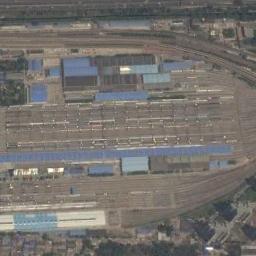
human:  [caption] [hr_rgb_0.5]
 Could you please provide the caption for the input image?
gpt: There are many buildings of different shapes and sizes beside the railway station .

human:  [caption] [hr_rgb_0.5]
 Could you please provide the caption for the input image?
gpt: The railway station has lots of railways and some makeshift houses .

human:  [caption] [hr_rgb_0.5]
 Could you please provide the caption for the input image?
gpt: The railway station is next to some buildings and trees .

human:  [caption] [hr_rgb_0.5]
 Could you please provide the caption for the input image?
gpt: There is a railway station under construction in the suburbs .

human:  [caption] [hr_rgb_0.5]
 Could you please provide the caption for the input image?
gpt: There are some blue buildings on the railway station .